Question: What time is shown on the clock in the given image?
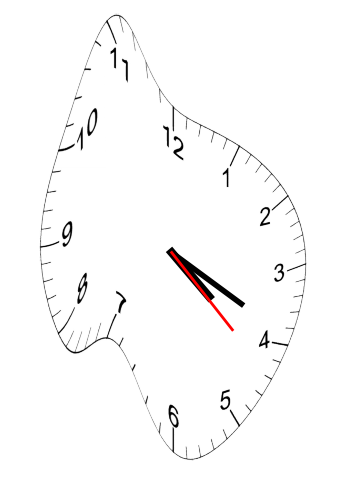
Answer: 04:19:22